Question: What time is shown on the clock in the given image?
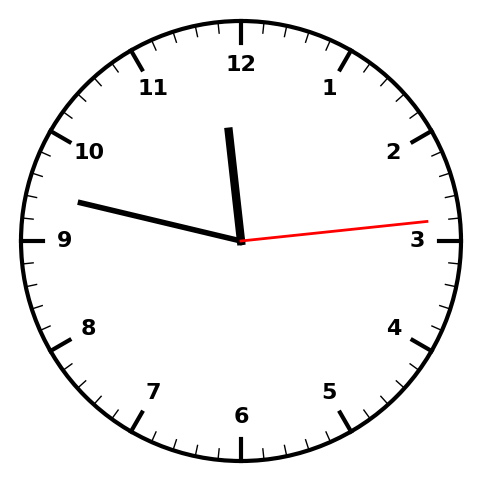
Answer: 11:47:14